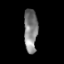
Tissue: skin
Cell type: Fibroblasts
Senescence score: 0.8711
Nuclear area (px): 575
Mean DAPI intensity: 130.32